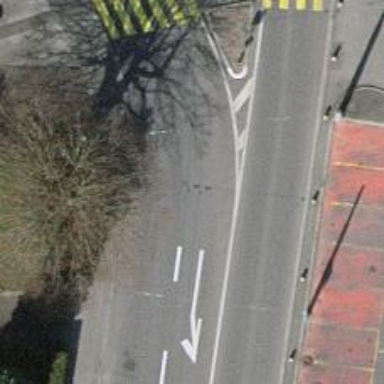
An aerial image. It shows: Secondary road with asphalt surface and trolley wire.